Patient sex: M
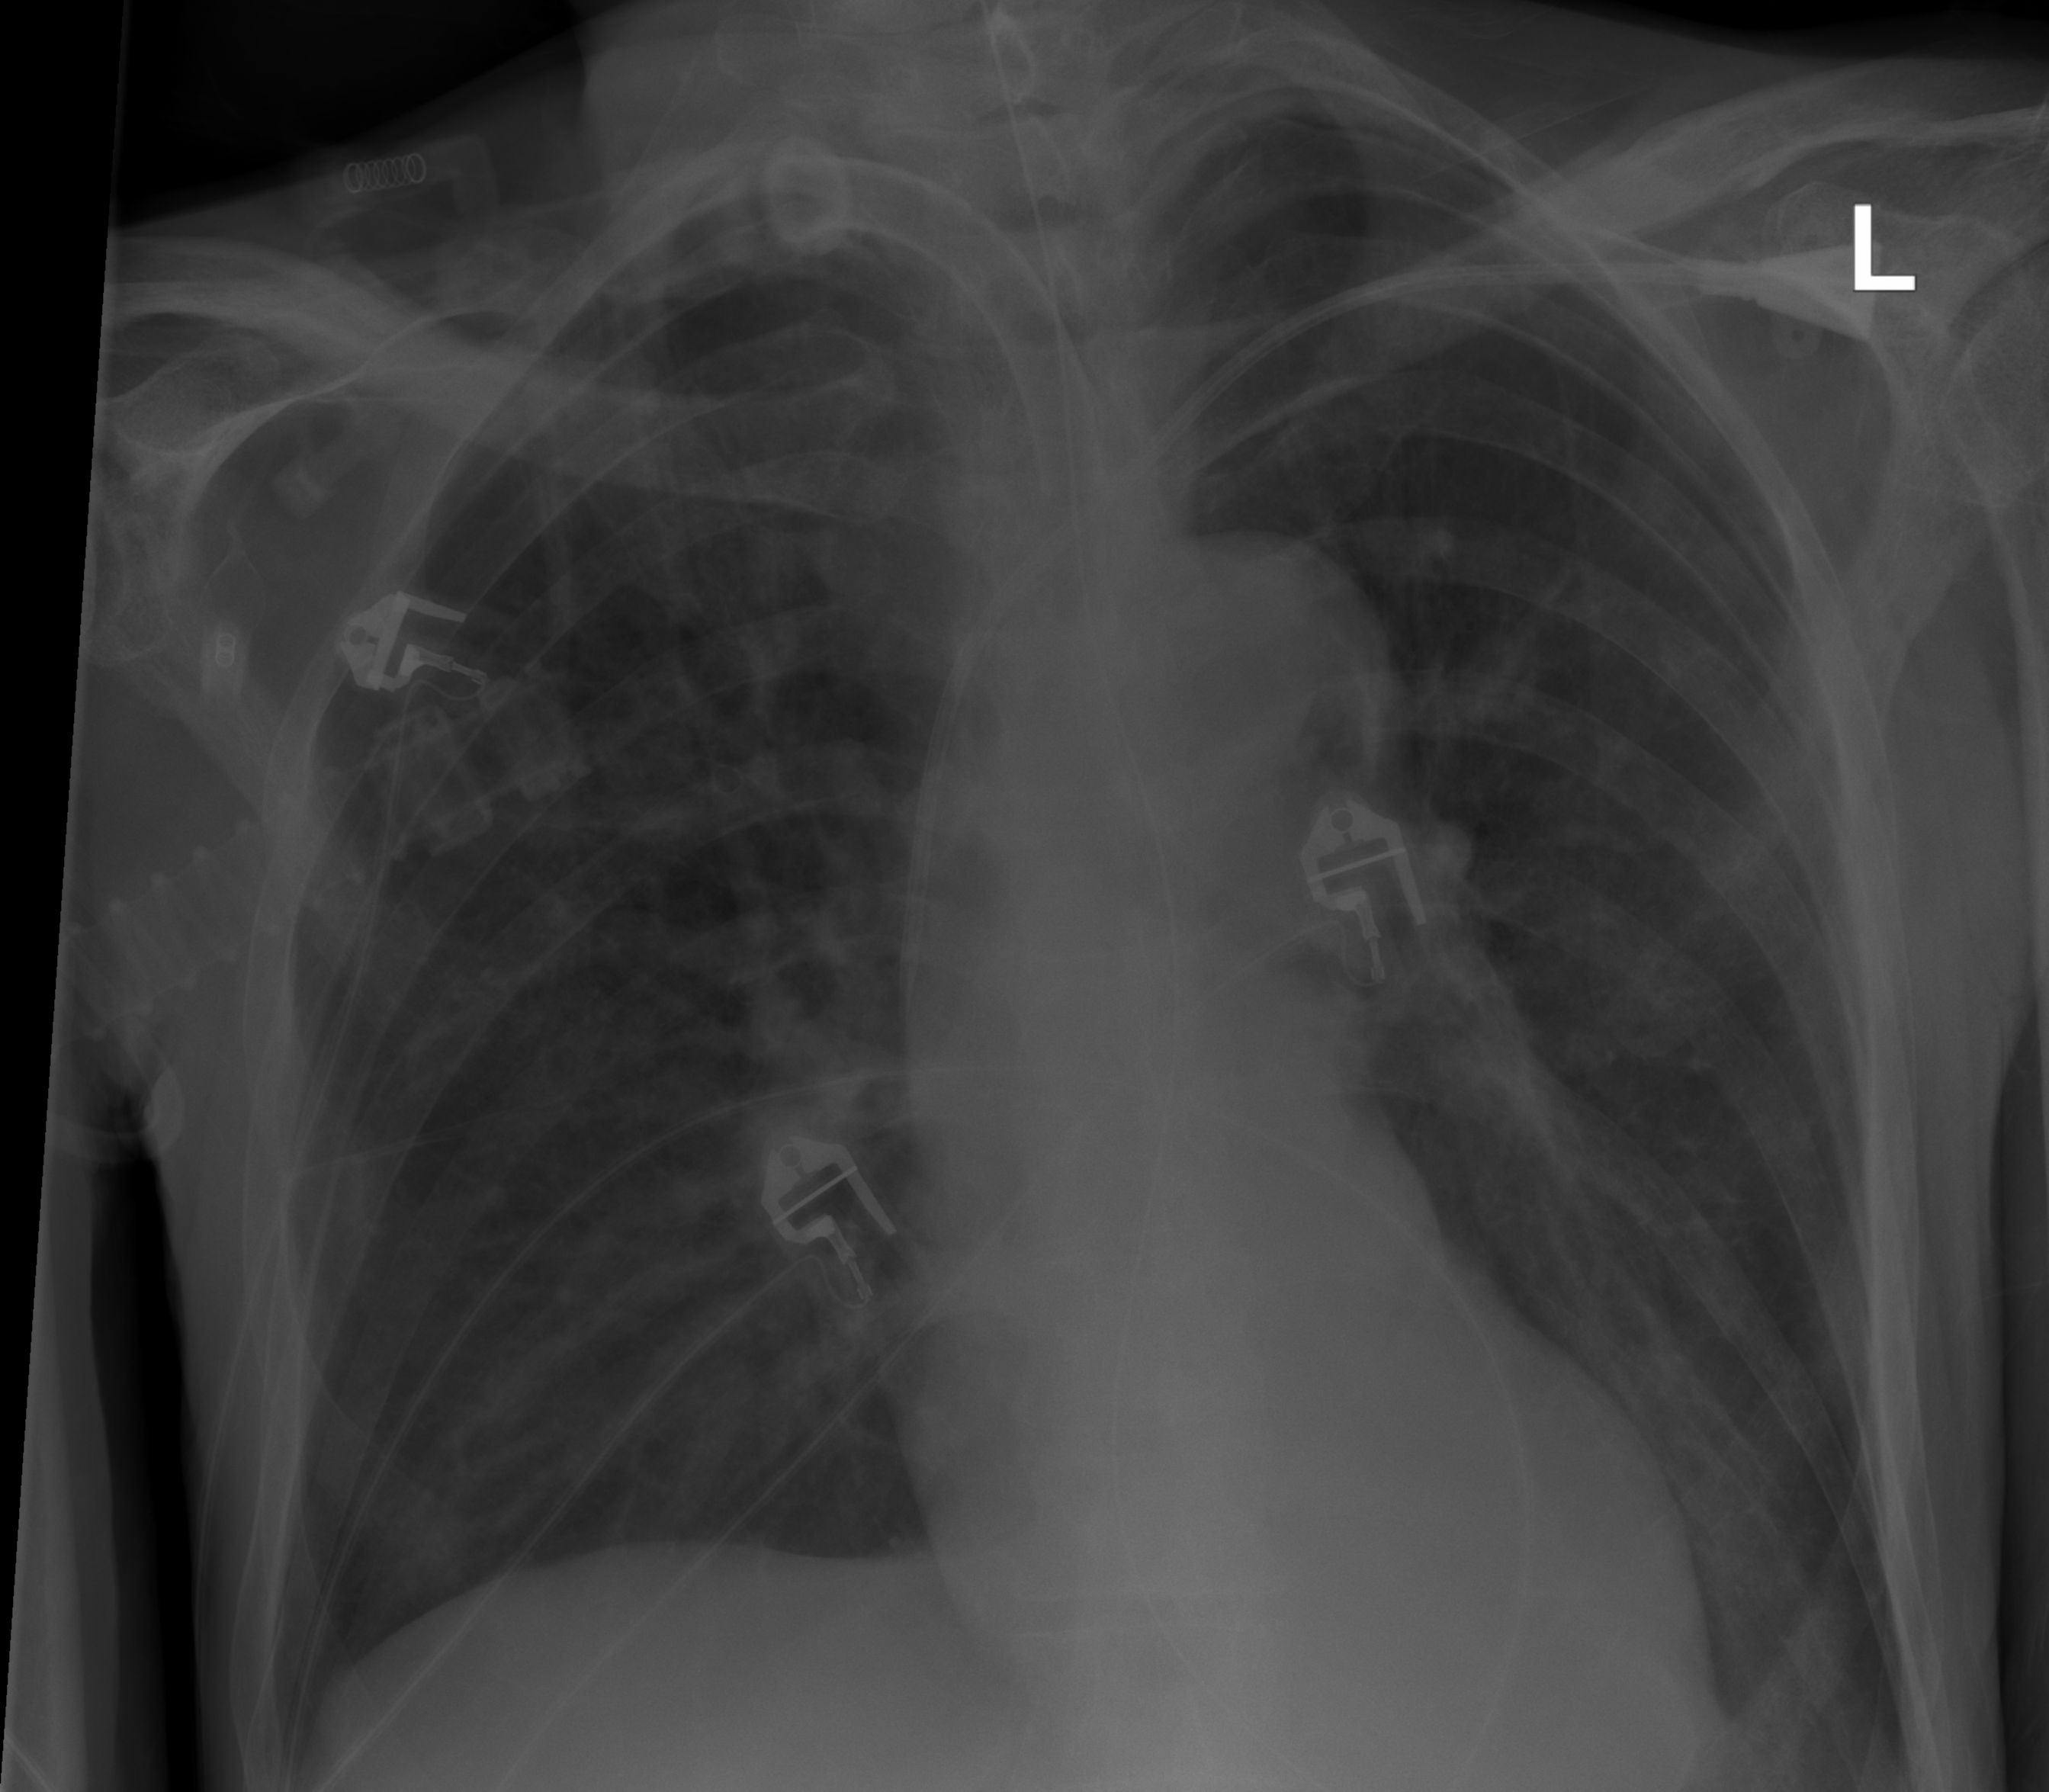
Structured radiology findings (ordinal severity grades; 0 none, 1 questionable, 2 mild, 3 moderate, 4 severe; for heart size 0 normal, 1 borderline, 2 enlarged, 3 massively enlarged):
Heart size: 0
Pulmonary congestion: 2
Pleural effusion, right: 2
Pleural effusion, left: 0
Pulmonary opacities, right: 0
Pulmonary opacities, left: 0
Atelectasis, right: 2
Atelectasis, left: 0